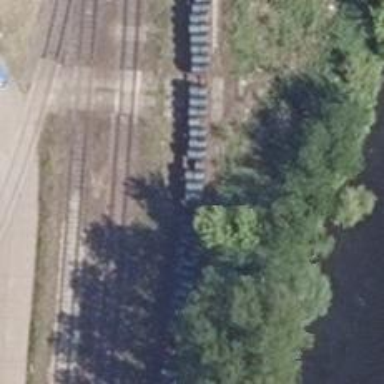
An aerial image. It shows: Rail spur service.